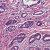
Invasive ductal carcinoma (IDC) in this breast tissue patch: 1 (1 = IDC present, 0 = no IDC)